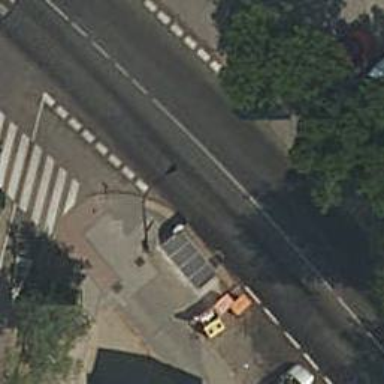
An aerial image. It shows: Bus stop with platform for public transport.